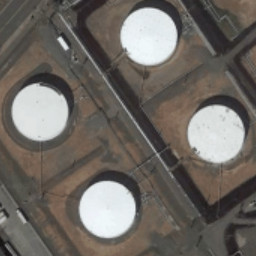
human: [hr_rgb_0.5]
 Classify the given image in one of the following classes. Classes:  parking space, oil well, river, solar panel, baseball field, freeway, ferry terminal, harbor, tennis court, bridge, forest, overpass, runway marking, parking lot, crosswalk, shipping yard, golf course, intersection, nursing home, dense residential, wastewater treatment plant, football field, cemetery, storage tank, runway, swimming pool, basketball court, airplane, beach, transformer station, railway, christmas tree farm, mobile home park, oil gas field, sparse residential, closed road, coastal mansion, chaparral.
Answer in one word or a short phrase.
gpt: storage tank